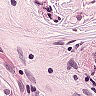
Metastatic tissue present: yes